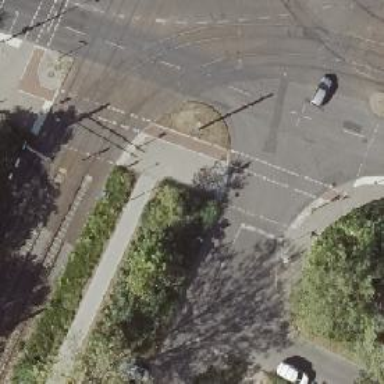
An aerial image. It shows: Road with traffic signals.